Question: I have a fairly complex python application that uses numpy, pandas, PySide, pyqtgraph, and matplotlib, among other packages. When I bundle the application with cx_Freeze on Windows, it comes in at 349MB.
My problem is the resulting executable has a very long startup time of about 15 seconds. When I say startup time, I mean the amount of time before any code gets executed. I have a simple script that prints "Hello" to the console, and even that takes about 15 seconds to run.
Does anyone know of a solution to this problem, or any ways to debug it? Is it slow because there are so many .dll files from so many packages?
EDIT:
Using a great tool called <URL> for pytz zoneinfo! I recently added pandas as a dependency, and pandas uses pytz.
See this picture for a sampling of the Process Monitor output:

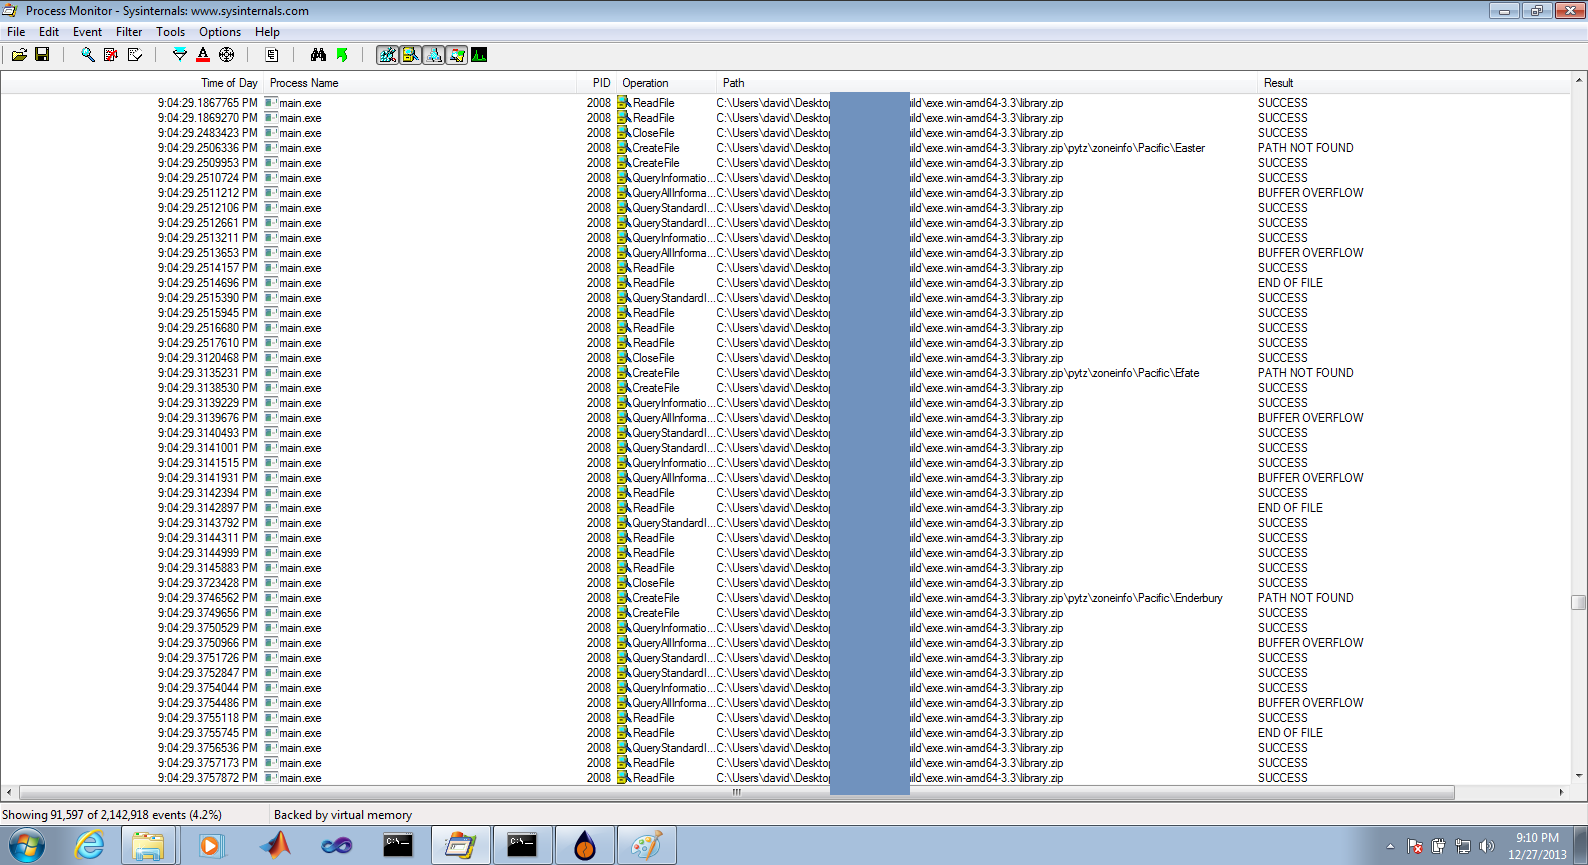
Answer: The solution I found is to use <URL> to load a particular matplotlib font. I removed it and my application worked fine.